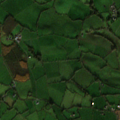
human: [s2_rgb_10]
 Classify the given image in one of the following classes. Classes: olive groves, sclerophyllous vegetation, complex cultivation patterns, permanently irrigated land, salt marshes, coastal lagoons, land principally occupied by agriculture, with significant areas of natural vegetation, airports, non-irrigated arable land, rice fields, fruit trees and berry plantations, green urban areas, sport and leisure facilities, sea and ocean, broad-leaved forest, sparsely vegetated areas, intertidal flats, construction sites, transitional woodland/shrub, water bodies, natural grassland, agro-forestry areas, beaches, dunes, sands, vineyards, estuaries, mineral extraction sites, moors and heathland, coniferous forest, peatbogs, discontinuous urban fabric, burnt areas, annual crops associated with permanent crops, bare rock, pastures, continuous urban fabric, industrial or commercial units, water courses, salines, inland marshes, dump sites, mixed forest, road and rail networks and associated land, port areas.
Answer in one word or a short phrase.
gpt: pastures